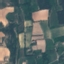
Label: PermanentCrop